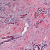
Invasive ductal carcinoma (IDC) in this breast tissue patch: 1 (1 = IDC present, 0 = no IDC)